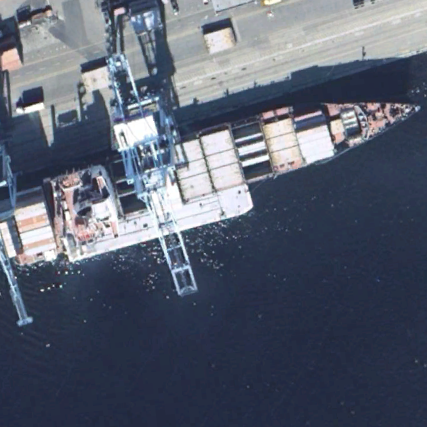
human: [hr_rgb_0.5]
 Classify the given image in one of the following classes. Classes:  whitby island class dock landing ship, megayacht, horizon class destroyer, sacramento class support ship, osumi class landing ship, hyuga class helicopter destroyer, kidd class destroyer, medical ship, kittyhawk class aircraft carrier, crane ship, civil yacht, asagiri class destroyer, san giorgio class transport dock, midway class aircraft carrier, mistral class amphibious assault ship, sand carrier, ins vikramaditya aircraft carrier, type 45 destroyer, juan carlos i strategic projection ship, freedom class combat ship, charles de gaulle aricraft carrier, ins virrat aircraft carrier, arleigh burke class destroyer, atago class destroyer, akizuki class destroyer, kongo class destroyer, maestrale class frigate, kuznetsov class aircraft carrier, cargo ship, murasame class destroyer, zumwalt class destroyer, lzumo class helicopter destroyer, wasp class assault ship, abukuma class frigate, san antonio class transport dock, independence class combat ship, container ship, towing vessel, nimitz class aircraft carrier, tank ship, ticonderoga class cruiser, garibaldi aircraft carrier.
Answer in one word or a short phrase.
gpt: Container ship